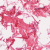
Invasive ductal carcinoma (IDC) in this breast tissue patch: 0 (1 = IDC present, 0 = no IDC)